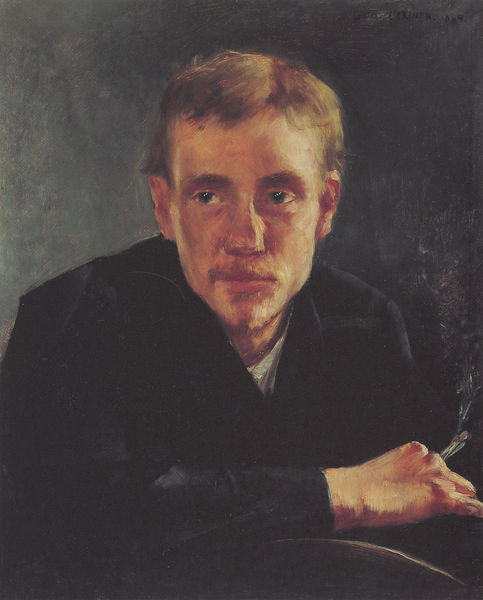
Titel: Porträt des Malers Paul Eugène Gorge
Künstler: Lovis Corinth
Standort: Wuppertal
Institution: Von der Heydt-Museum
Schlagwörter: dunkel, gemälde, hand, haut, mann, schatten, weiß, sitzen, braun, finger, frisur, grau, haar, hintergrund, licht, mund, nase, orange, schwarz, stirn, stuhl, tisch, ölbild, blick, rot, beige, malerei, alt, anzug, bart, blond, hemd, jacke, schnurrbart, wand, arm, arme, augen, falten, gesicht, inkarnat, bild, bildnis, hände, innenraum, portrait, porträt, öl, qualm, rauch, haare, interieur, mantel, pose, sitzend, augenbrauen, front, frontal, kinn, lippen, ohren, rouge, scheitel, lächeln, wangen, modern, dunst, ausdruck, frack, dick, duktus, rauchen, reflexe, seitenscheitel, brauen, pupillen, melancholie, melancholisch, junge, knöchel, nachdenken, jackett, schnauzbart, selbstporträt, jacket, abbild, rothaarig, unterhemd, stengel, posieren, älter, spitzbart, kurzhaarschnitt, selbstportrait, frontalansicht, junger mann, halbprofil, blickrichtung, rauchend, zigarette, zigarrette, raucher, aufgestützt, rötlich, skeptisch, kurzhaarfrisur, lenbach, schwarze jacke, protrait, maleri, rechte hand, elle, halbbild, grüne augen, kinnbacken, boxernase, dicke nase, dunkelblond, vorbeiblicken, vorbeischauen, zigarettenrauch, glatte haare, helles haar